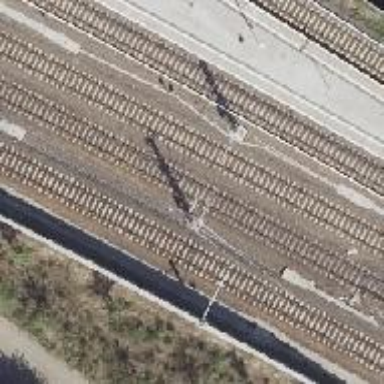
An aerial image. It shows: Railway signal.